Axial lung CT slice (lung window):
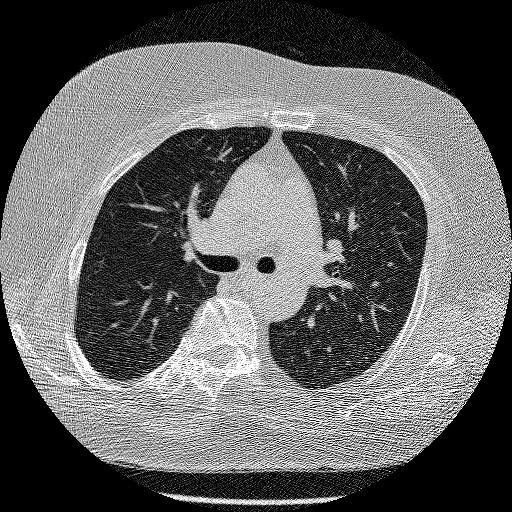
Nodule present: no